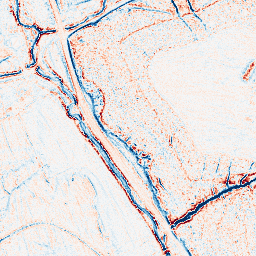
Category: edge_preserving
Decomposition family: anisotropic_diffusion
Decomposition parameters: iterations: 10
kappa: 50
gamma: 0.1
Upsampling method: lanczos
Upsampling parameters: scale: 4
Upsampling scale: 4